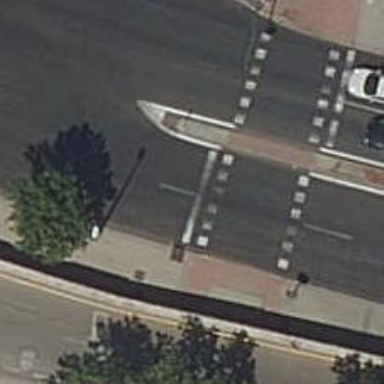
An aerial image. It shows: Road with traffic signals.